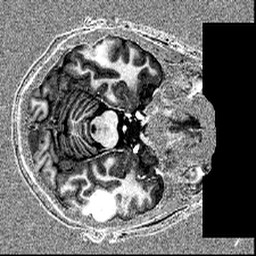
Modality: T1w
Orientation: axial
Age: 23
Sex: female